Question: I am working on a Survial game in java,and am working on map gen.
Im looking for a way to Make a Image of the maps.
I have a ArrayList of all the blocks,and would like to make it so if the block at 0,0 on the map if for example grass,I can set the pixel at 0,0 on this image to be green,and so on for the other blocks.
EDIT ----
as people are saying its unclear what Im trying to ask,this is the sort of image im talking about:

Where the dark green is the grass,the light green is trees,yellow is sand and blue is water.
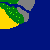
Answer: '''
private static void write(int id) {
try {
BufferedImage bi = ImageIO.read(new URL("http://xyz.com/abc.png"));
BufferedImage bi2 = resizeImage(bi, bi.getType());
Graphics g = bi2.getGraphics();
g.drawString("Hello", 20, 20);
ImageIO.write(bi2, "png", new File("out"+id+".png"));
} catch (IOException e) {
// TODO Auto-generated catch block
e.printStackTrace();
}
}
private static BufferedImage resizeImage(BufferedImage originalImage, int type){
BufferedImage resizedImage = new BufferedImage(400, 400, type);
Graphics2D g = resizedImage.createGraphics();
g.drawImage(originalImage, 50, 50, 248, 248, null);
g.dispose();
return resizedImage;
}
'''
Above is an example snapshot from something i had used. Its just a prototype so needs refining. Basically you can build a buffered image in memory and write to file or put that image in another component such as jlabel.
Once you have graphics reference you can pretty much use it as Canvas.